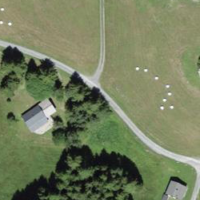
EUNIS habitat code: 23
Species observed at this site:
Anthus trivialis
Turdus philomelos
Gypaetus barbatus
Lophophanes cristatus
Linaria cannabina
Anthus spinoletta
Pyrrhula pyrrhula
Prunella modularis
Turdus viscivorus
Fringilla coelebs
Passer domesticus
Turdus torquatus
Phylloscopus collybita
Emberiza cia
Dryocopus martius
Turdus pilaris
Pica pica
Certhia familiaris
Sitta europaea
Regulus regulus
Falco tinnunculus